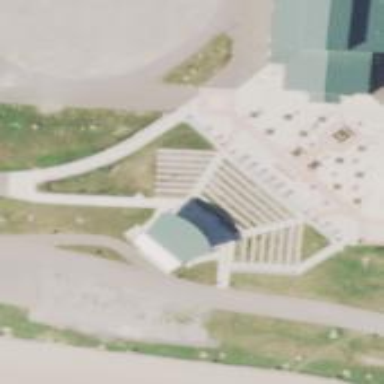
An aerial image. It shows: Theatre building.